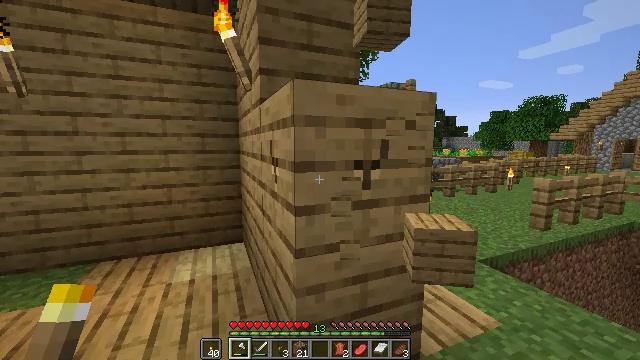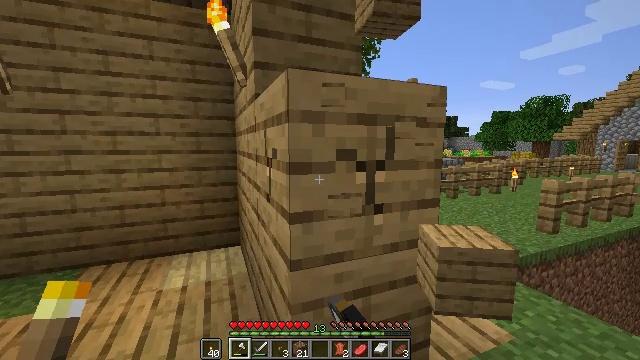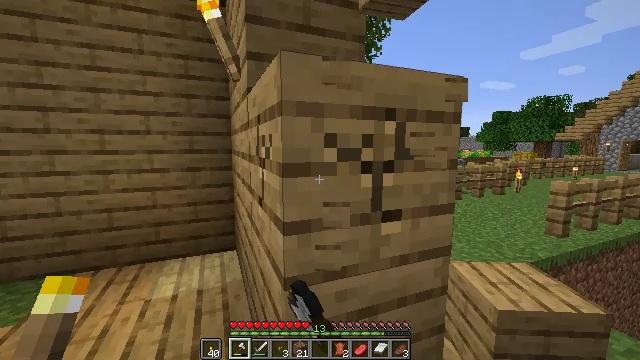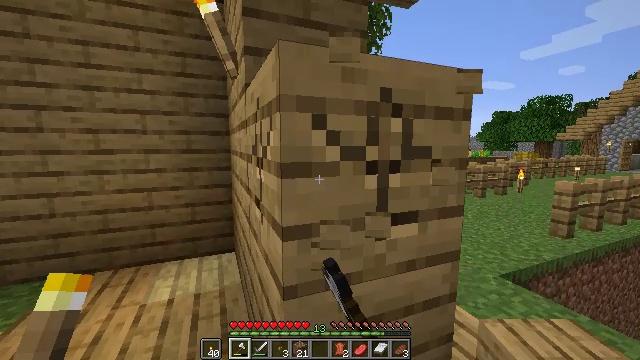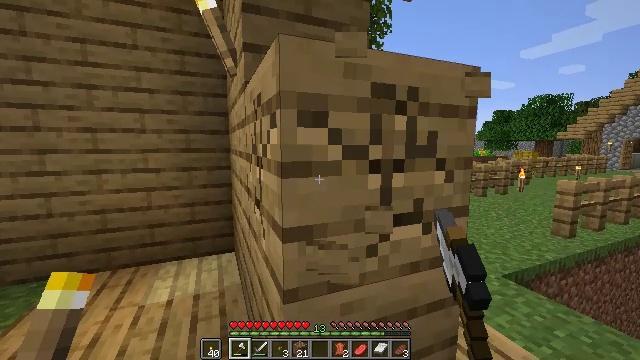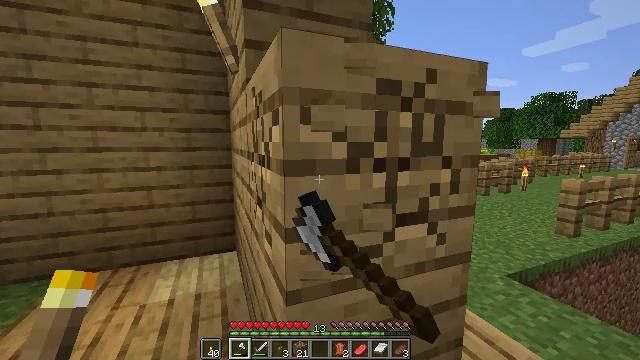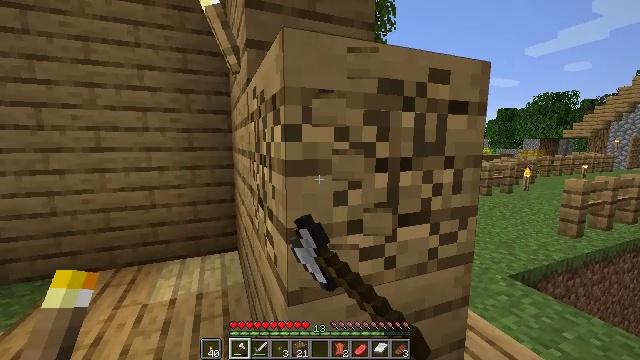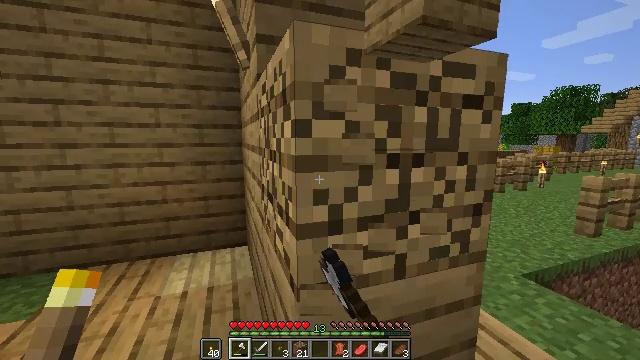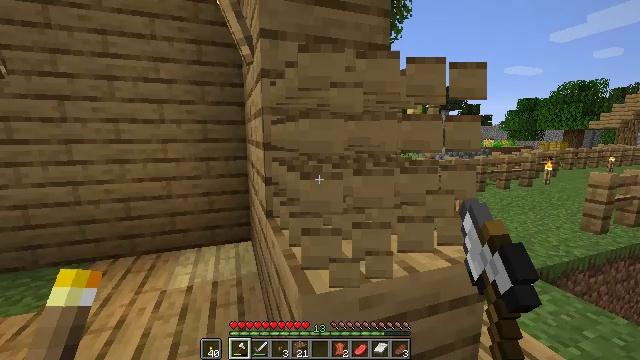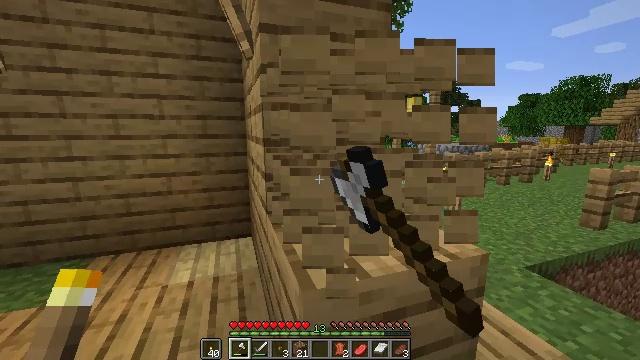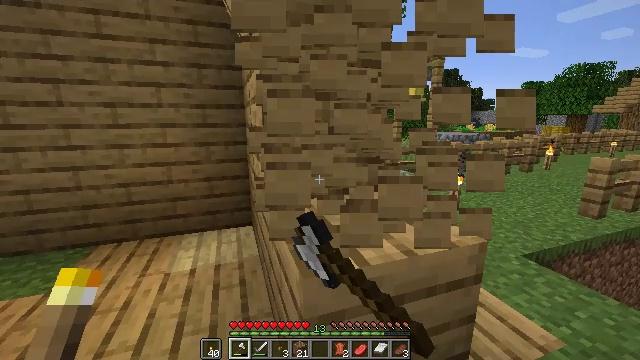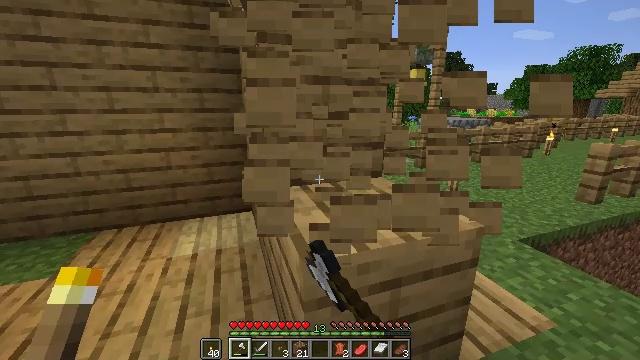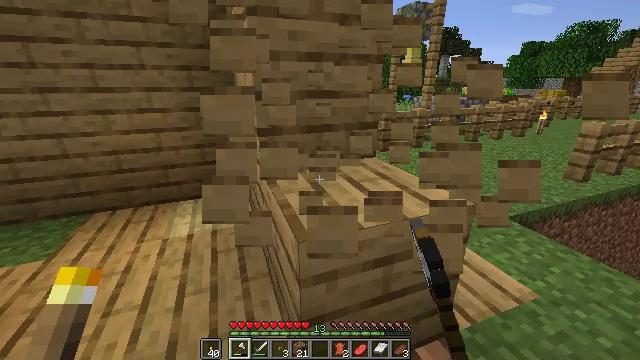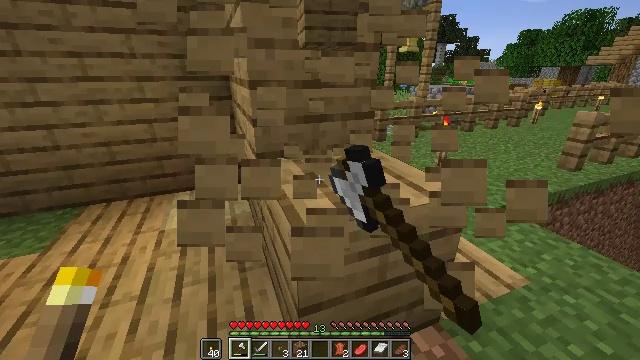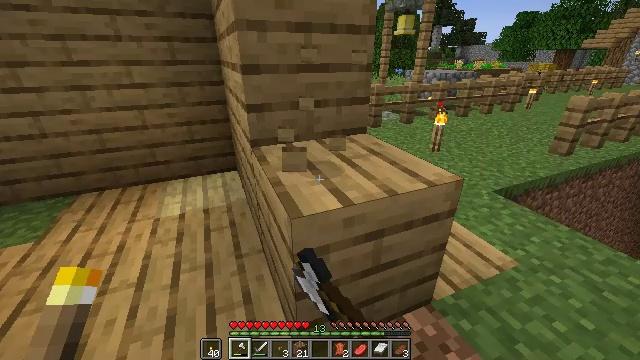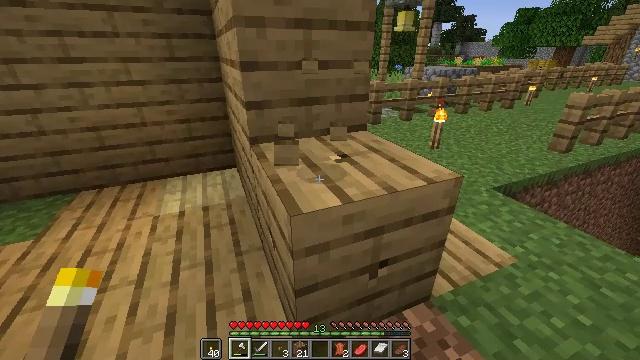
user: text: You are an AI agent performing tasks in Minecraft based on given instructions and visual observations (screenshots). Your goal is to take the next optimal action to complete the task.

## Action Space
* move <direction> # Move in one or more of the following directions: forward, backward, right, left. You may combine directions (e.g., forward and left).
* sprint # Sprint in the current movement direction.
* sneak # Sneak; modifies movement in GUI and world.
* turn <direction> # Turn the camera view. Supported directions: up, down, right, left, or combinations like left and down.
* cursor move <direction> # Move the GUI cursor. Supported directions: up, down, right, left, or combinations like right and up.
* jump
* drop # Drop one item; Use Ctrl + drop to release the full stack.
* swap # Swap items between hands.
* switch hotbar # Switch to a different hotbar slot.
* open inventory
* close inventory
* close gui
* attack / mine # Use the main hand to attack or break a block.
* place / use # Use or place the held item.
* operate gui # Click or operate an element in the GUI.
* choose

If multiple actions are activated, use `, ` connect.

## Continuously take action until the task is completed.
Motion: motion action
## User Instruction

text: Mine planks.
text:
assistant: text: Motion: move forward, attack / mine
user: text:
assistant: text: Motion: attack / mine
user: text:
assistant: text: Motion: attack / mine
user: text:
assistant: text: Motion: attack / mine
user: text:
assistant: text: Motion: attack / mine
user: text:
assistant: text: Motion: attack / mine
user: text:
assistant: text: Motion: turn left, attack / mine
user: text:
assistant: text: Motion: attack / mine
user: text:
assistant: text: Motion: attack / mine
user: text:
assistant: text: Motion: turn down, attack / mine
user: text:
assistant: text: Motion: turn down, attack / mine
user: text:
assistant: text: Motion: turn right and down, attack / mine
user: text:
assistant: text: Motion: turn down, attack / mine
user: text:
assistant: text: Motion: turn right and down, attack / mine
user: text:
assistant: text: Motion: attack / mine
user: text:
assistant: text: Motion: attack / mine
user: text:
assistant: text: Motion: attack / mine
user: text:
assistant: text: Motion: attack / mine
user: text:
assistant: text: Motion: attack / mine
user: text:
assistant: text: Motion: attack / mine
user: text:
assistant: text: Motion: attack / mine
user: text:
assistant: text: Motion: attack / mine
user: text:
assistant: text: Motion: attack / mine
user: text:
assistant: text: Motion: turn left and up, attack / mine
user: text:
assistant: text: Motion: turn up, attack / mine
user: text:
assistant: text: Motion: move forward, turn left and up, attack / mine
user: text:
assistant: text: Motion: move forward, turn left and up, attack / mine
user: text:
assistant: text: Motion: move forward, turn left and up, attack / mine
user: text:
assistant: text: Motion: move forward, turn up, attack / mine
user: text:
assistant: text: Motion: attack / mine